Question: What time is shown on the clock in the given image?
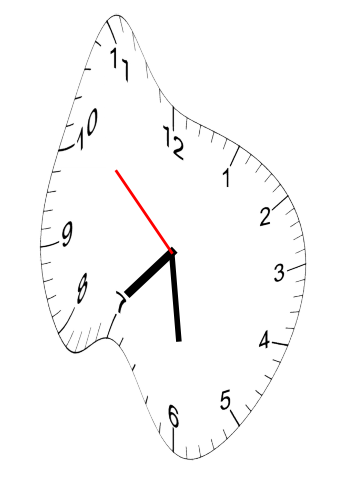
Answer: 07:28:52